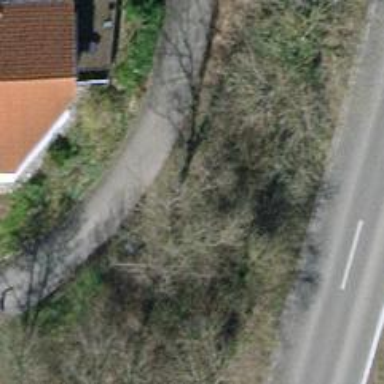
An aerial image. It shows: Asphalt path.